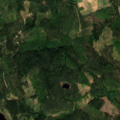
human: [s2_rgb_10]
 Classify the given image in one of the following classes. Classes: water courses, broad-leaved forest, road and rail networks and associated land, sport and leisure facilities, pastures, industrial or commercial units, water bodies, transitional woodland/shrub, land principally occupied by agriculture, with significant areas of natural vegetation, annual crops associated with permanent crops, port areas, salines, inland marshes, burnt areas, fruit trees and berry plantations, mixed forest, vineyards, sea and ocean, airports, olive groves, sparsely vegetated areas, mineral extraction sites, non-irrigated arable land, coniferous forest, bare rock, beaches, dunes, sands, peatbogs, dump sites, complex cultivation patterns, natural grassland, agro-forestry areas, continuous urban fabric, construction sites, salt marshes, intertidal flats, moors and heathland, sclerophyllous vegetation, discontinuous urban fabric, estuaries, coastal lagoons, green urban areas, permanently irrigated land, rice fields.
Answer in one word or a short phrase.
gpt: coniferous forest, mixed forest, transitional woodland/shrub, water bodies